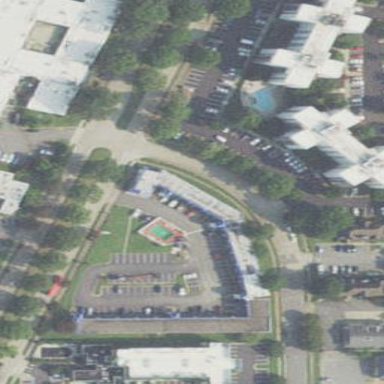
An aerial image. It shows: Parking area with asphalt surface.